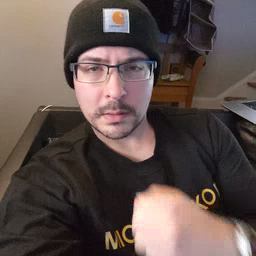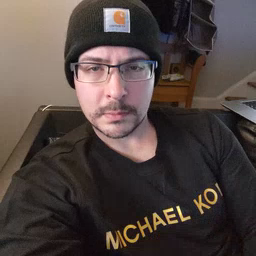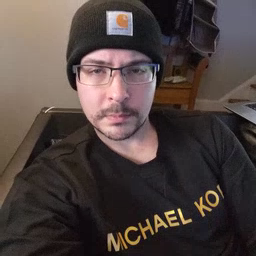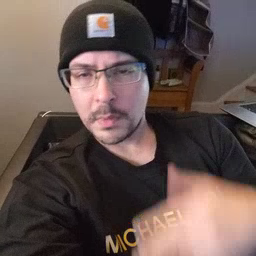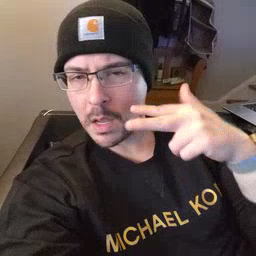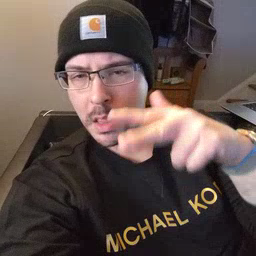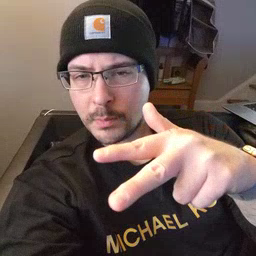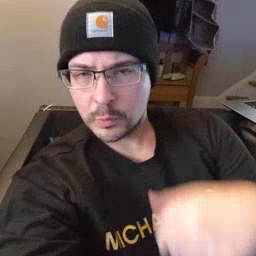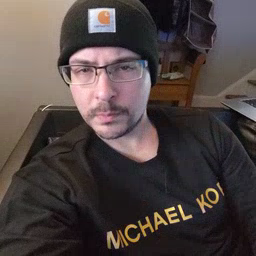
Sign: helicopter